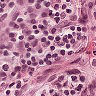
Metastatic tissue present: no